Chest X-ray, AP view. Patient: 47 years old, sex F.
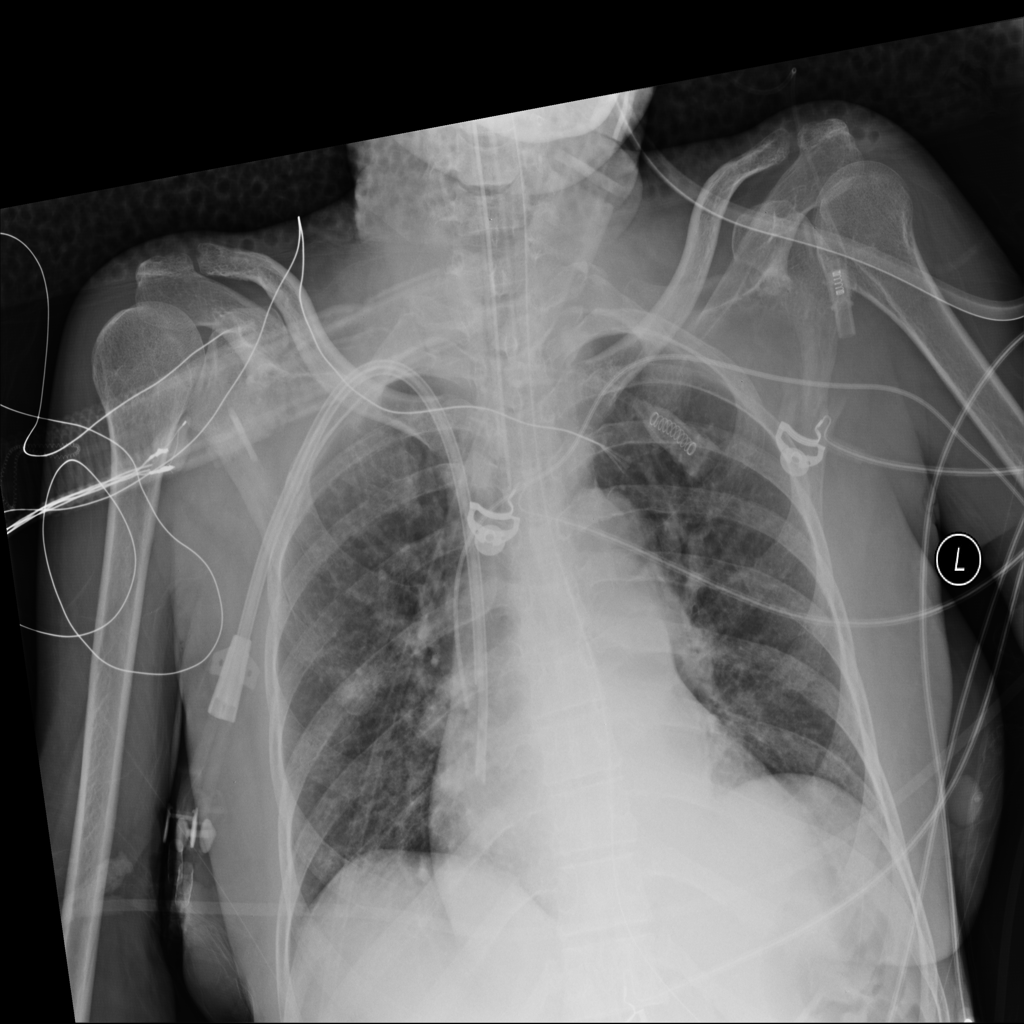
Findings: Consolidation